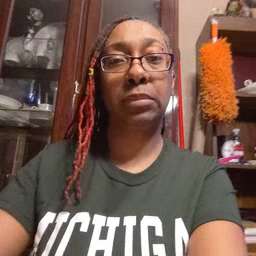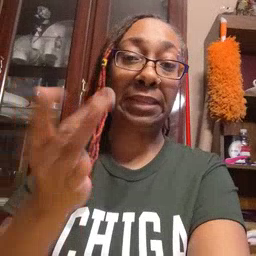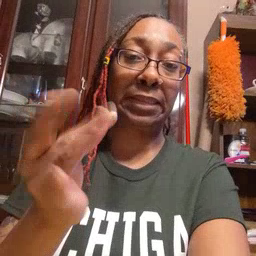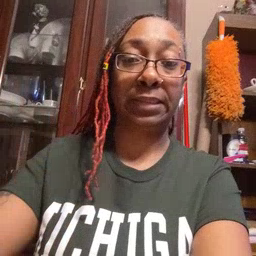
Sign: sticky